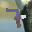
Label: 7